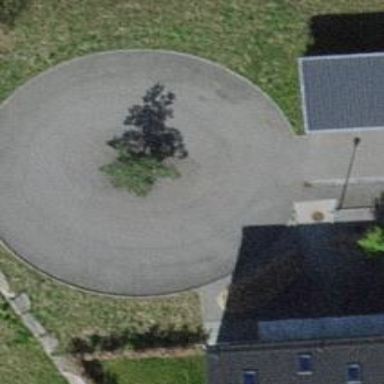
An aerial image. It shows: Urban tree with needle-leaved evergreen foliage.